【题型】选择题　【知识点】解析几何　【难度】easy
如图，直线 $y = -x + \sqrt{2}$ 与圆心在原点 $O$，半径为 $r$ 的圆有公共点，则 $r$ 的取值范围是（\quad ）

A. $0 < r < 1$  \quad
B. $0 < r \leq 1$  \quad
C. $r \geq 1$  \quad
D. $r > \sqrt{2}$
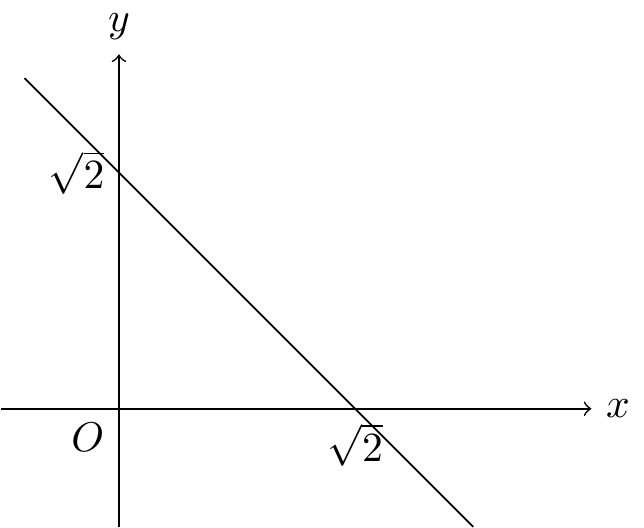
【解答】

解：过原点作 $OC \perp AB$ 交 $AB$ 于点 $C$，

直线 $y = -x + \sqrt{2}$ 与坐标轴的交点为 $A$、$B$ 两点，

令 $y = 0$，解得 $x = \sqrt{2}$，故 $A$ 点坐标为：$(\sqrt{2}, 0)$，

令 $x = 0$，解得 $y = \sqrt{2}$，故 $B$ 点坐标为：$(0, \sqrt{2})$，

$\therefore AB = \sqrt{(\sqrt{2})^2 + (\sqrt{2})^2} = 2$，

$\because \frac{1}{2} OA \cdot OB = \frac{1}{2} AB \cdot OC$，

$\therefore OC = \frac{OA \cdot OB}{AB} = \frac{\sqrt{2} \times \sqrt{2}}{2} = 1$，

故直线 $y = -x + \sqrt{2}$ 到坐标原点的距离为：$1$，

$\because$ 直线 $y = -x + \sqrt{2}$ 与圆有公共点，

故 $r \geq 1$；

故选：C．
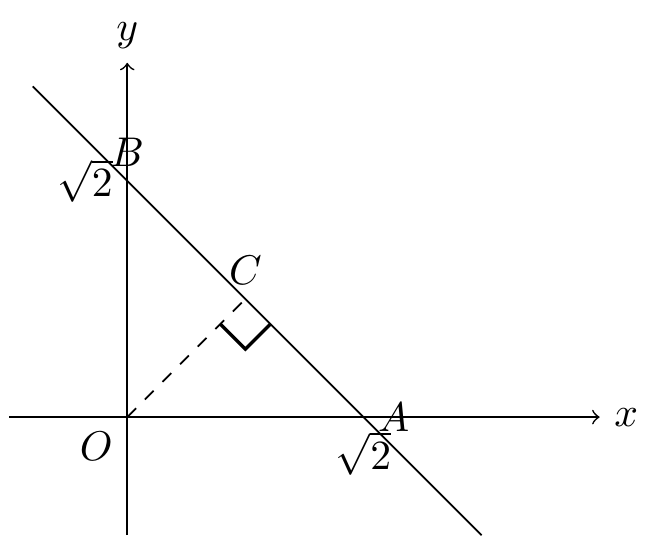